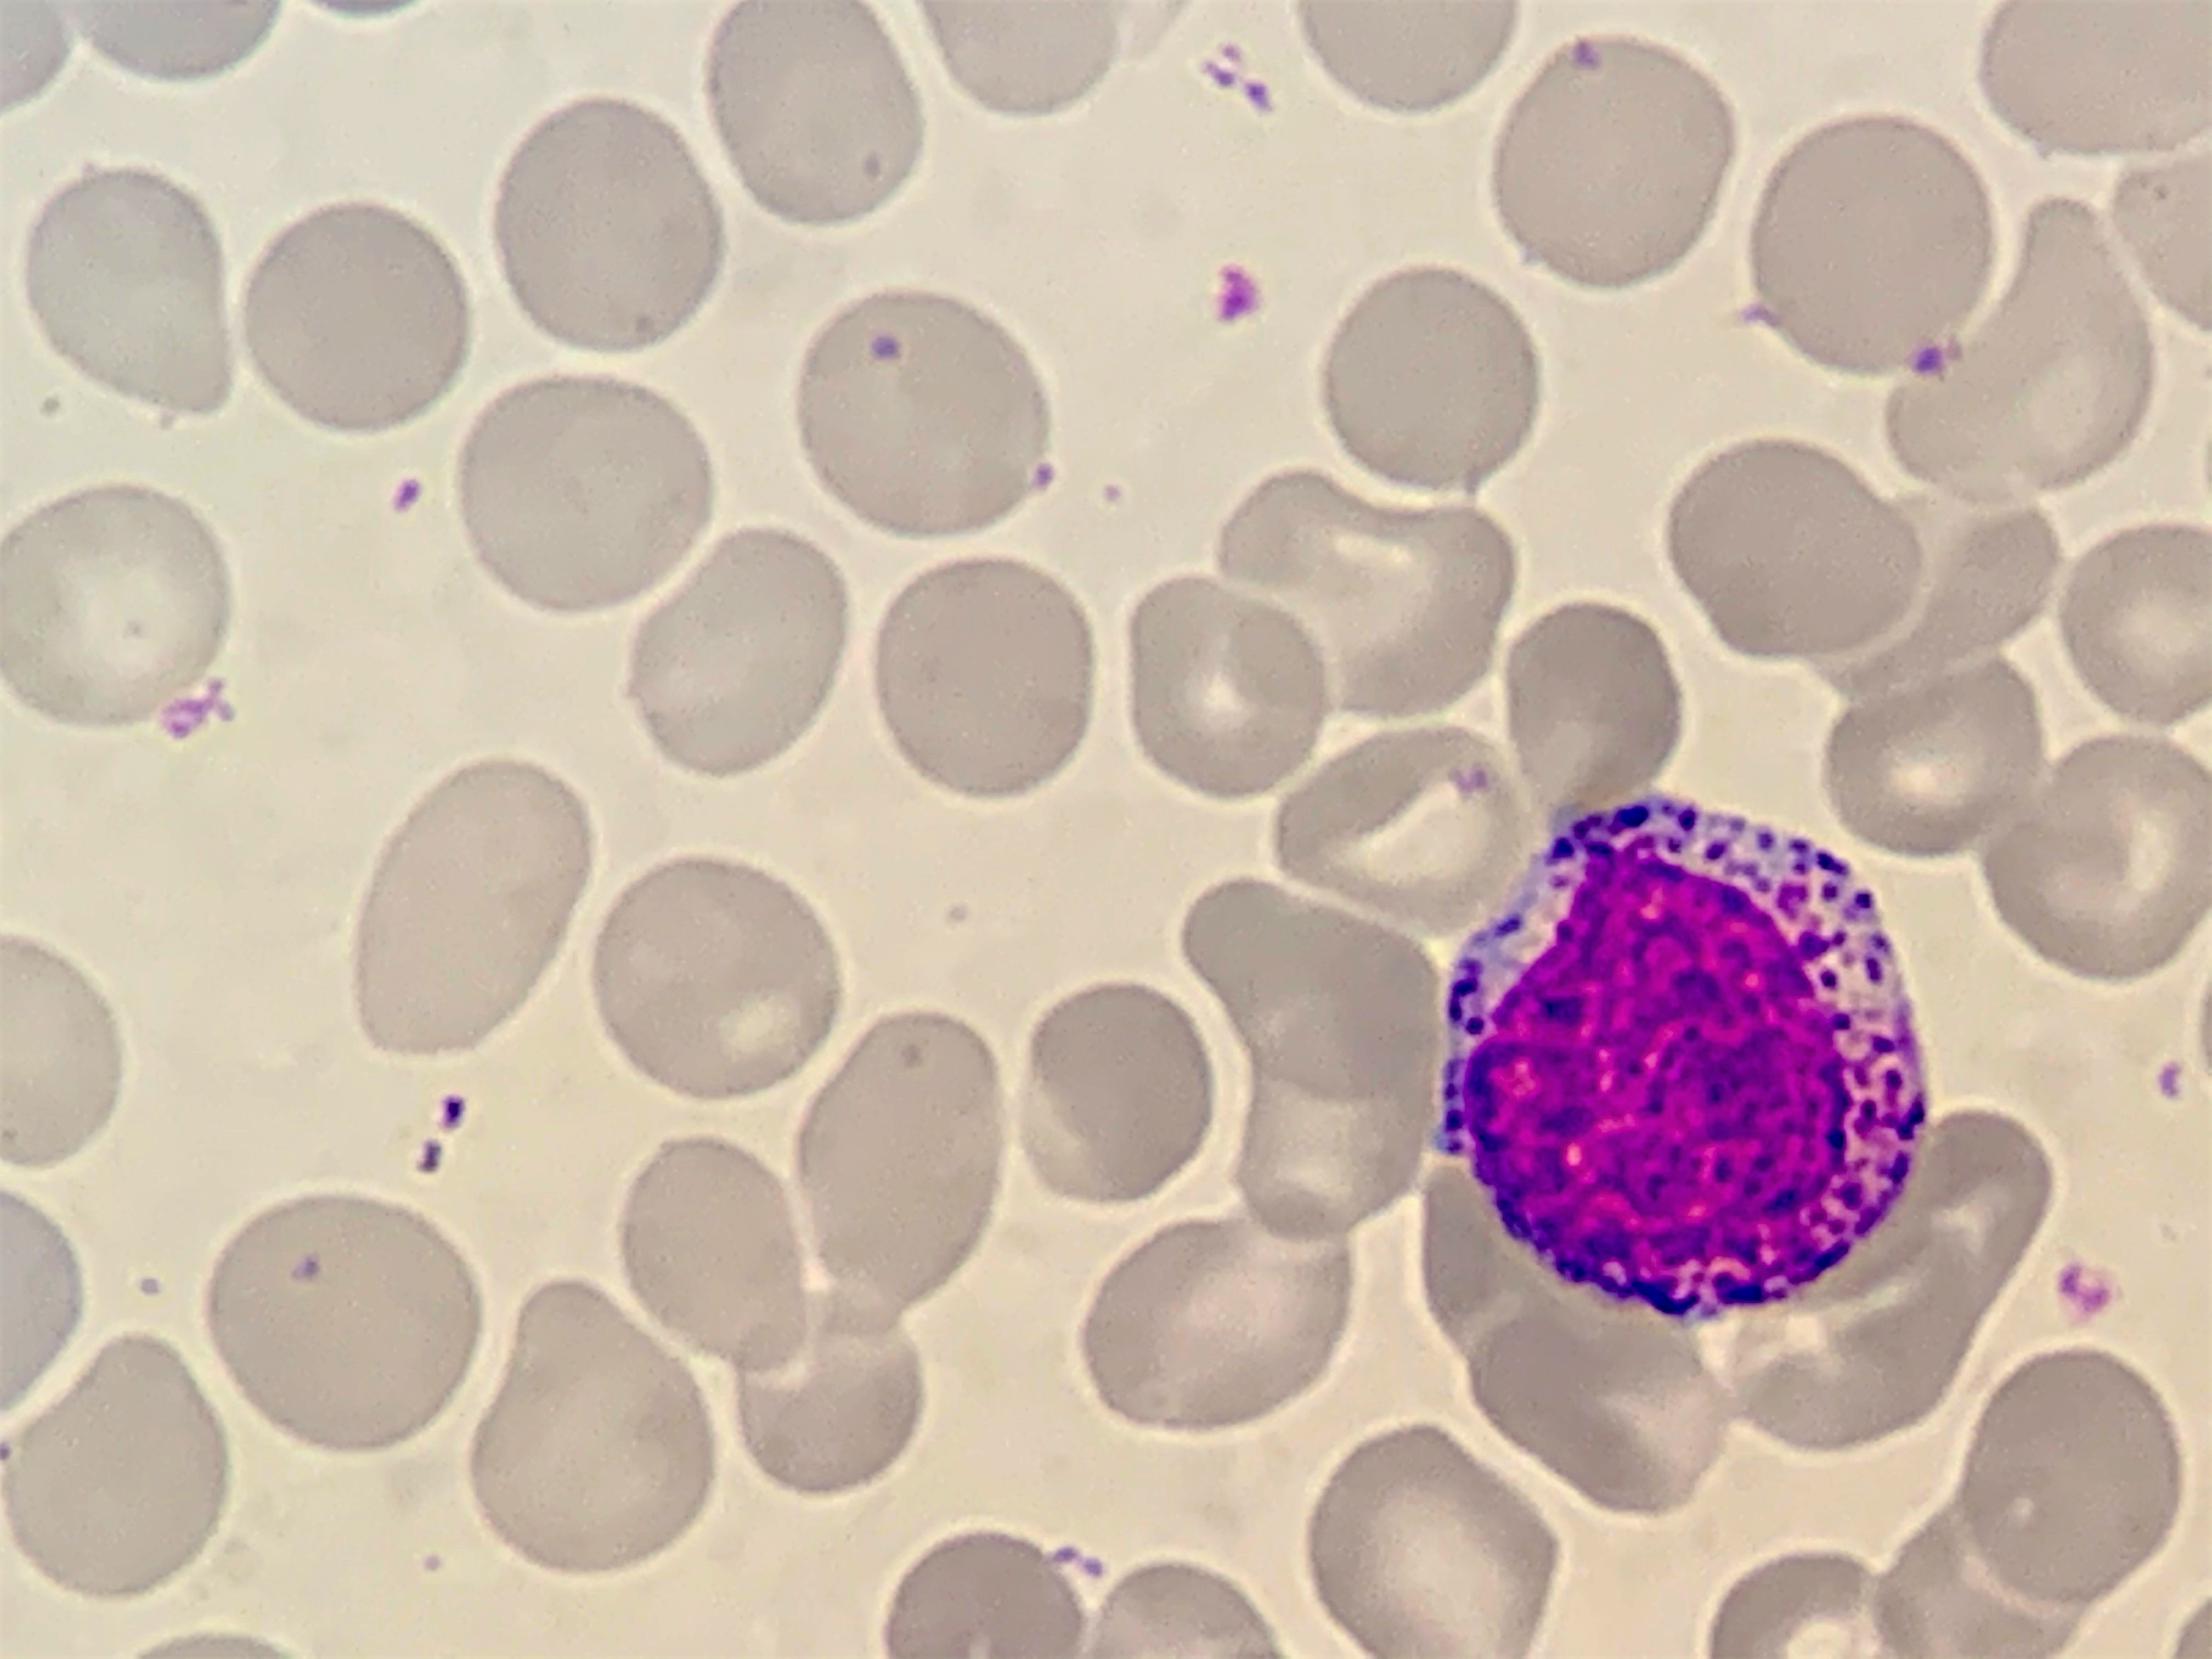
Cell type: PROMYELOCYTES